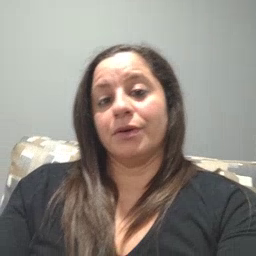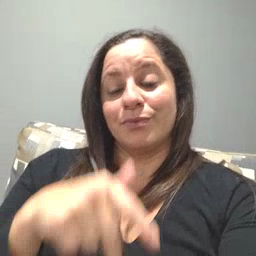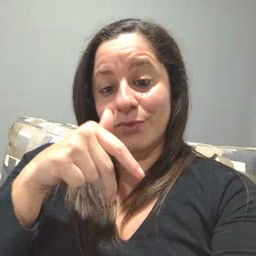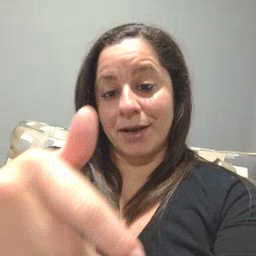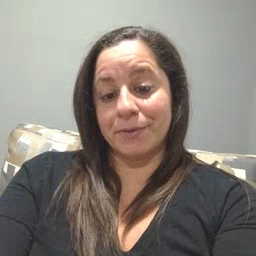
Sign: ride